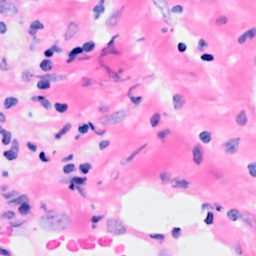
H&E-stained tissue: Breast